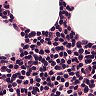
Metastatic tissue present: no